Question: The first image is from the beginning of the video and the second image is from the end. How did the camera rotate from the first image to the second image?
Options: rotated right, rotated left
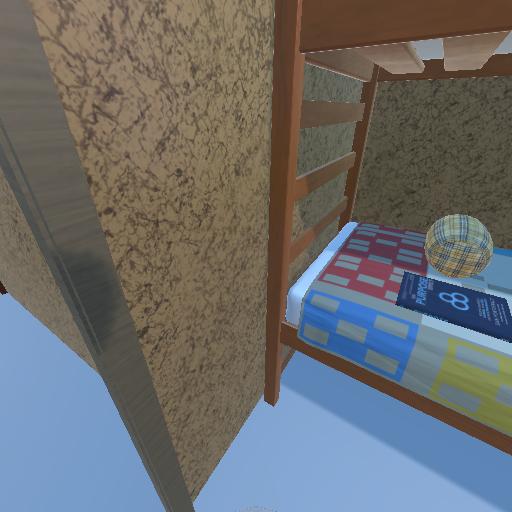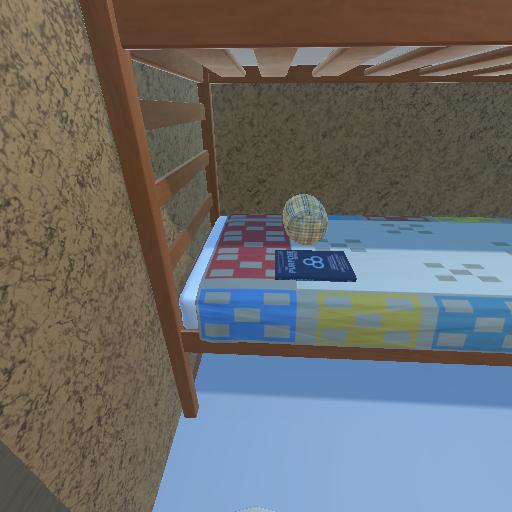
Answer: rotated right